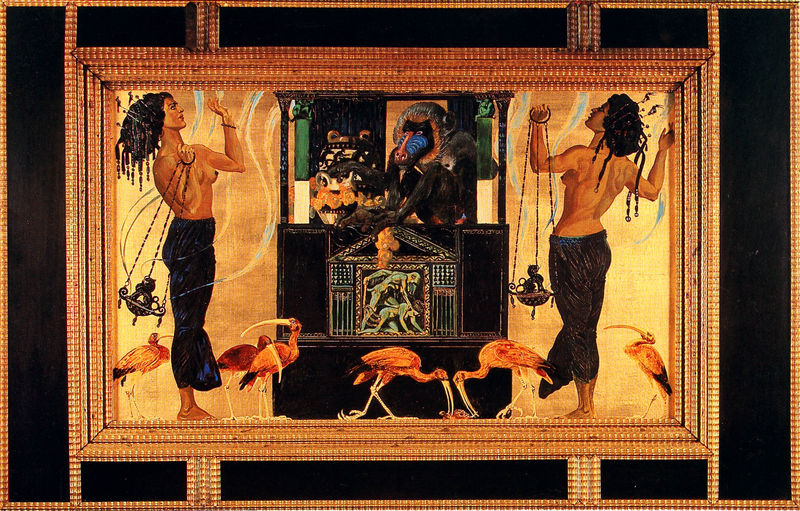
Titel: Götzendienst
Künstler: Julius Diez
Standort: München
Institution: Galerie Heseler
Schlagwörter: akt, blau, fuß, gott, kopf, nackt, vogel, frauen, gelb, grün, sitzen, brust, busen, frau, frisur, haar, lampen, mitte, nase, profil, rücken, schwarz, säule, säulen, tiere, tuch, beige, ornament, rock, gesicht, rahmen, stehen, fünf, vögel, rauch, futter, gold, haare, stoff, affe, seitlich, wangen, schnabel, zwei, röcke, zöpfe, füsse, essen, zopf, schmal, halbakt, wange, oberkörper, surreal, surrealismus, gefäß, seite, flamingo, schnäbel, beten, altar, verziert, griechisch, gottesdienst, weihrauch, männchen, tempel, opfer, breit, ägyptisch, ägypten, aufsteigen, retabel, ibis, ibise, krahnich, kraniche, pavian, schwenken, speise, öllampen